Aerial crown-view tile of a tropical tree (Barro Colorado Island, Panama), acquired 20240716:
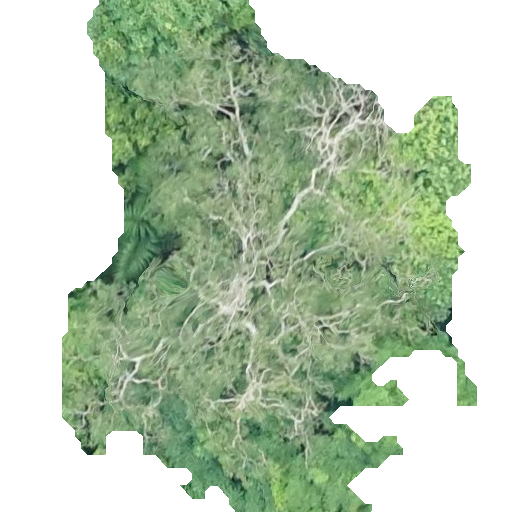
Species: Astronium graveolens
GBIF accepted scientific name: Astronium graveolens
Crown area: 243.652 m²